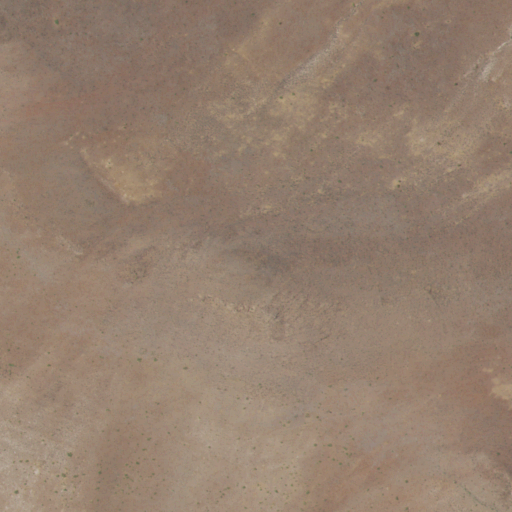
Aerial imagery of mountain in New Mexico named Antelope Hill containing shrub and grassland